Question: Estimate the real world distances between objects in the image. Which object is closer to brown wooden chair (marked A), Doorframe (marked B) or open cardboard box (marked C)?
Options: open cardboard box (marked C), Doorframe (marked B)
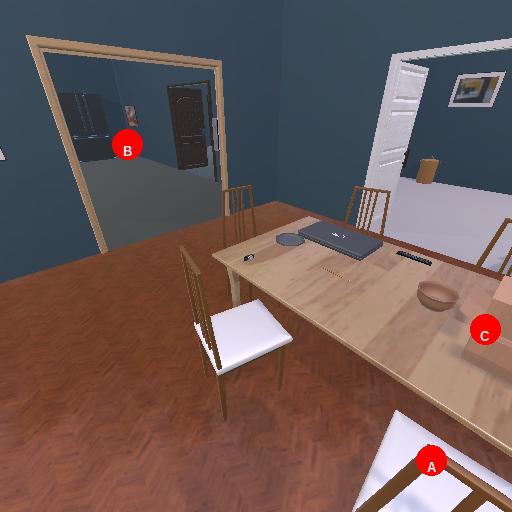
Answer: open cardboard box (marked C)